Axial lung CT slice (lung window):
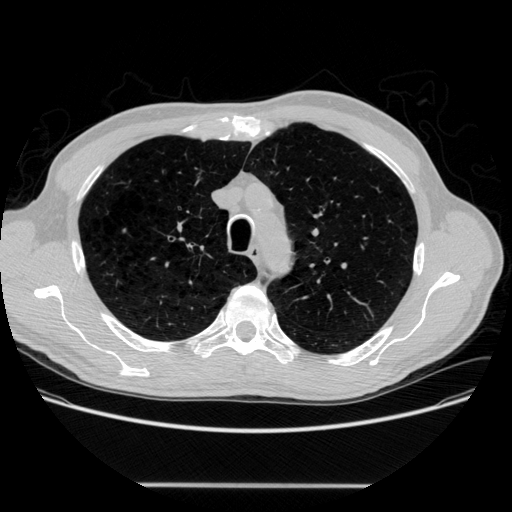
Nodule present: no